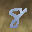
Label: 8